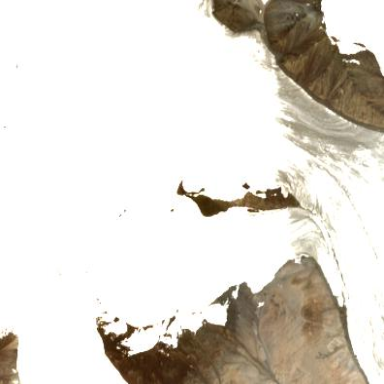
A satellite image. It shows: Majestic glacier in the distance.